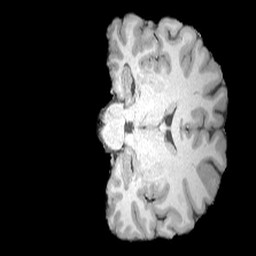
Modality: T1w
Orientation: coronal
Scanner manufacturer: siemens
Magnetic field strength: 3 T
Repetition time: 2.08 s
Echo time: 0.00464 s